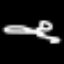
Label: frog